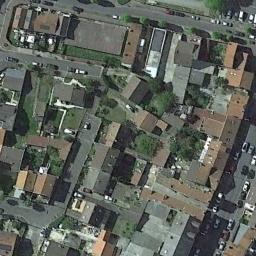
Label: dense_residential